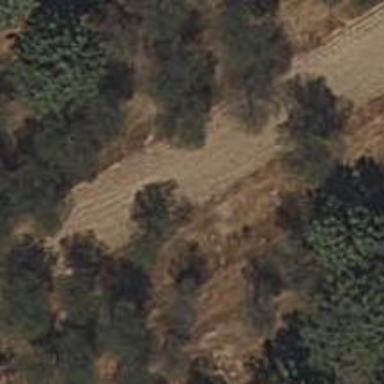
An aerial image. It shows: Dirt path.